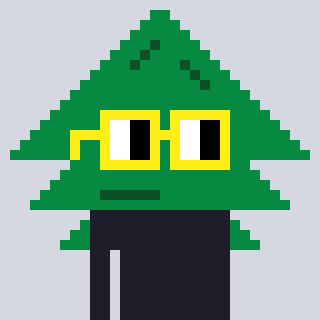
a pixel art character with square yellow glasses, a fir-shaped head and a darkbrown-colored body on a cool background